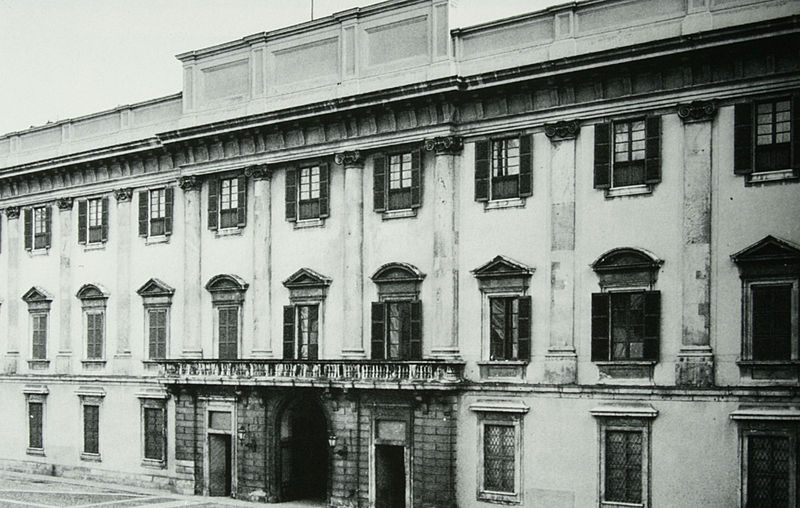
Titel: Mittelteil der Front zur Piazzetta Reale
Künstler: Giuseppe Piermarini
Standort: Mailand
Institution: Palazzo Reale
Schlagwörter: dunkel, weiß, fenster, glas, hell, lampe, laterne, laternen, schwarz, säulen, tür, zeichnung, dach, gebäude, haus, schloss, weg, architektur, sockel, stein, steine, brüstung, gitter, boden, klassizismus, front, renaissance, fensterläden, balkon, fassade, italien, pflaster, türen, leer, giebel, backstein, läden, platz, pilaster, rundbogen, detail, symmetrie, durchgang, geländer, glatt, tor, foto, fotografie, eingang, fugen, fensterladen, palast, palazzo, balustrade, mauerwerk, schwarz-weiss, kapitelle, kapitell, vorderseite, fries, dreiecksgiebel, portal, sims, gesims, quader, gotisch, ionisch, vergittert, etagen, achsen, korinthisch, dreiecke, stockwerke, bau, römisch, ädikula, vorne, fensterfront, ädikulen, segmentbögen, verwaltung, halbsäulen, doppelfenster, flügeltüren, geäbude, wechsel, ädikulae, froes, balkoin, fenstet